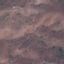
Label: HerbaceousVegetation